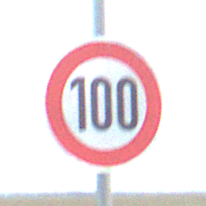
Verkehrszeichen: Geschwindigkeit100
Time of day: SunriseSunset
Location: Outdoor (RoadRail)
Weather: PartlyCloudy
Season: NotSpecified
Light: Natural